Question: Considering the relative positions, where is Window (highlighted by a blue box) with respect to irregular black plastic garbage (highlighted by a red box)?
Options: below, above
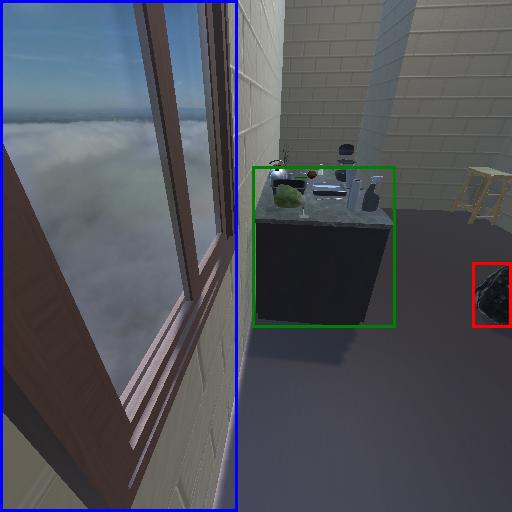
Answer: below